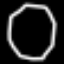
Label: octagon